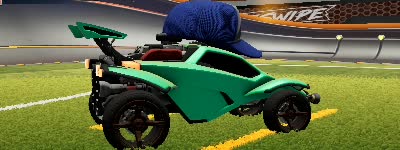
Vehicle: octane